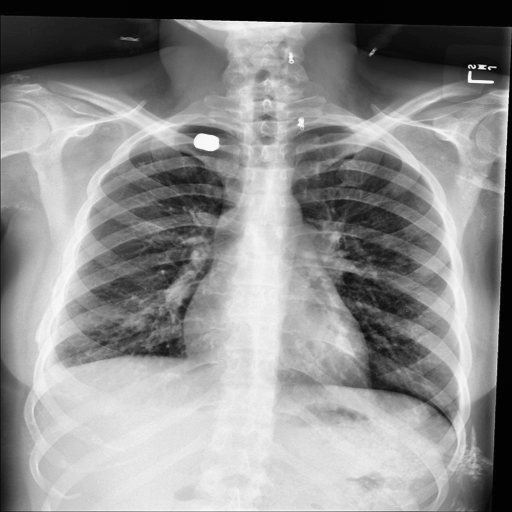
Finding: NORMAL